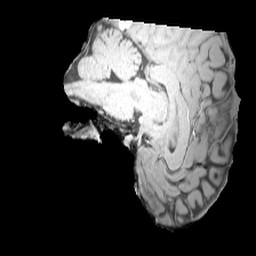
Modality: MP2RAGE
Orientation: sagittal